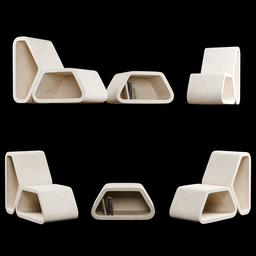
Label: furniture